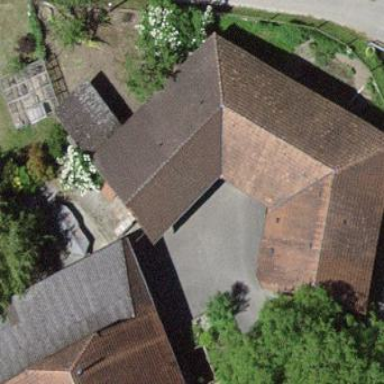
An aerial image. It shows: Shed.